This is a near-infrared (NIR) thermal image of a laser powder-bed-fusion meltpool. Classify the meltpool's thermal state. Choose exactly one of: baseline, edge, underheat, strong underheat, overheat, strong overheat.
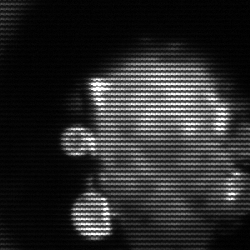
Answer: baseline